Interaction volume radius: 5 \u00c5
Interaction volume height: 10 \u00c5
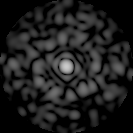
Disorder parameter: 0.8564